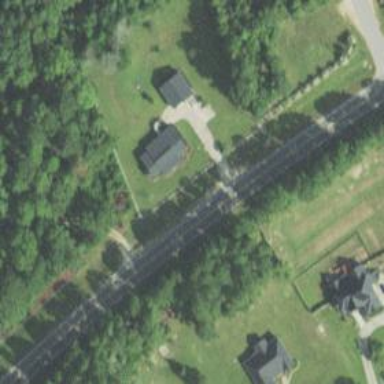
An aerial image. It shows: Asphalt road classified as primary highway.